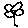
Label: flower